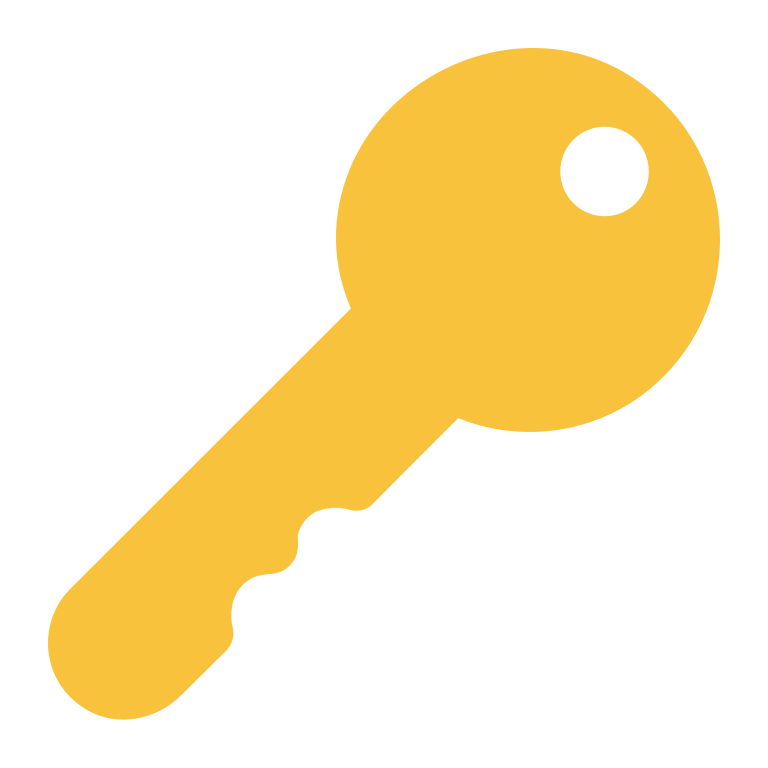
key flat